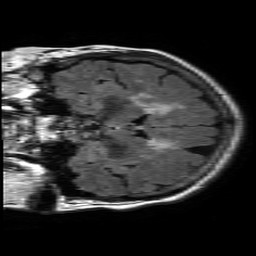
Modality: FLAIR
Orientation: coronal
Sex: female
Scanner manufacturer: philips
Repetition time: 11 s
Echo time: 0.125 s